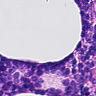
Metastatic tissue present: no